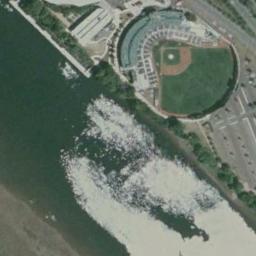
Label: stadium